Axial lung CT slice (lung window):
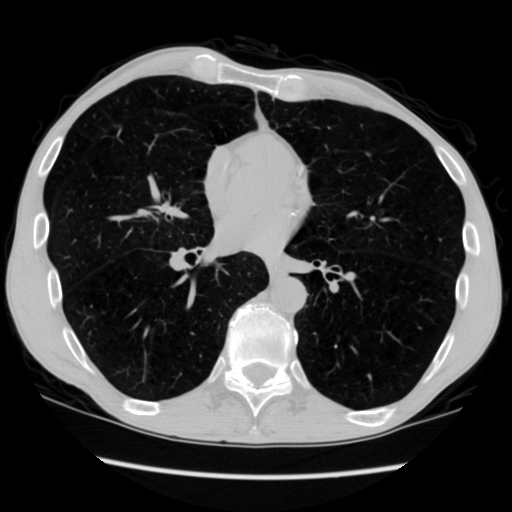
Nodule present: no